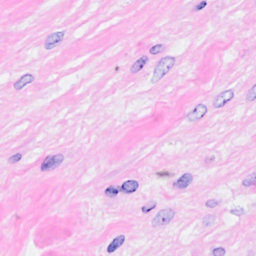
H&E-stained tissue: Breast